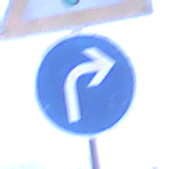
Verkehrszeichen: VorgeschriebeneFahrtrichtungRechts
Zusatzzeichen oben: Lichtzeichenanlage
Umgebung: Outdoor, Nature
Tageszeit: SunriseSunset
Wetter: Clear
Licht: Natural
Jahreszeit: NotSpecified
Kontrast: LowContrast